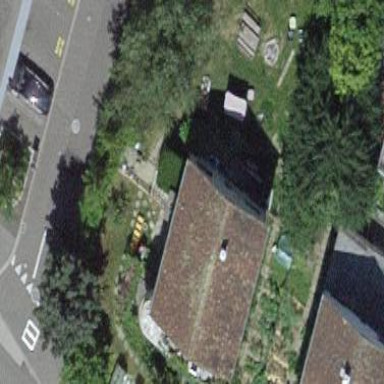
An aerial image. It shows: Detached building.